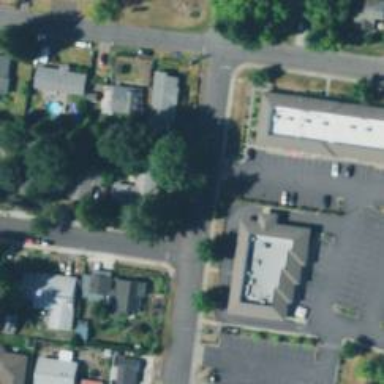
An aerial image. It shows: Residential road with sidewalk on the left.